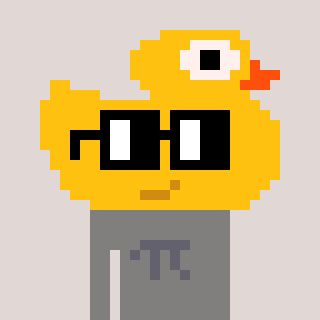
a pixel art character with square black glasses, a ducky-shaped head and a bluegrey-colored body on a warm background